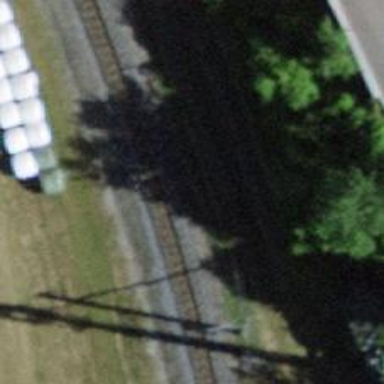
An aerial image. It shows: Narrow-gauge railway track with one electrified contact line.